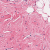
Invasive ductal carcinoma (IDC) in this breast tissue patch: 0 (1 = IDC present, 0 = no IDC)